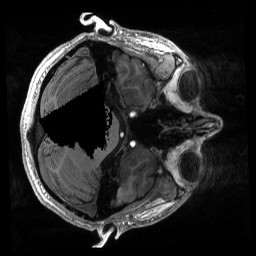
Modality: T1w
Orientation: axial
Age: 24
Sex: female
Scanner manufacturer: siemens
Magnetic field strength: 6.98 T
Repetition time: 2.53 s
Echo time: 0.00176 s